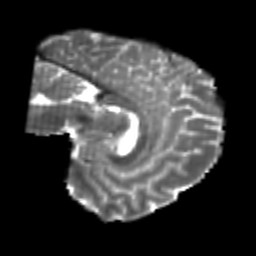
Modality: T2w
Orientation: sagittal
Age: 24
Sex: male
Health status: healthy
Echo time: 0.074 s